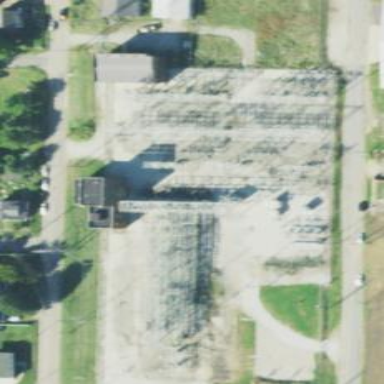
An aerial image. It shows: Transmission level substation.